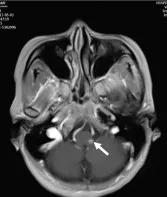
Magnetic resonance imagings of the brain and spinal cord. (A, B) Medulla oblongata lesions at the first attack.
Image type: radiology (mri)